Question: My desktop application has many operations which can take a while (for example file is downloading) and I want to disable all UI interactions until file is downloaded. For now I solved this by creating modal dialog with progress and status info. I'm wondering if Qt has some fancy solution for that? For example, in Android API you can easily create global progres like on this picture:

As you can see, background is nicely shaded. Can I have similar effect with Qt?
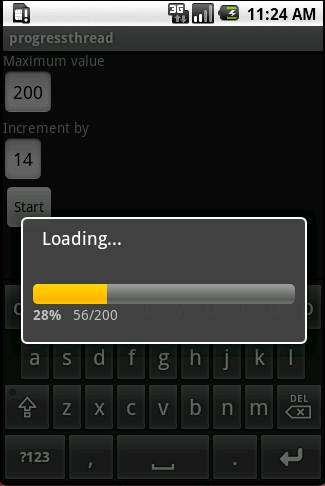
Answer: I think that you can use the QProgressDialog, as told in <URL>. It should be the proper solution for you...